Question: I'm trying to find out what's wrong but it seems like the mentioned method is just returning wrong values. I'm setting coordinates in simulator, then just print them and calculate distance:
'''
(lldb) p location.coordinate
(CLLocationCoordinate2D) $1 = (latitude = 51, longitude = 0.10000000000000001)
(lldb) p _oldLocation.coordinate
(CLLocationCoordinate2D) $2 = (latitude = 51, longitude = 0)
'''
Now I'm calculating distance:
'''
distance = (CGFloat)[location distanceFromLocation:_trackEndLocation];
'''
And when I print it i get:
'''
(lldb) po self.trackDistance
7019.76758
'''
Now, the problem is that users tell me that app returns too big distance. As I wanted to debug it, I've checked the distance at <URL>.
The results are as following:

As you can notice, the distance according to the webpage is 6.997km while Apple method tells me 7.019km. I wonder who is incorrect, Apple or the webpage and what to do with this matter. The difference isn't big, but when you accumulate it between few points it can be disturbing.
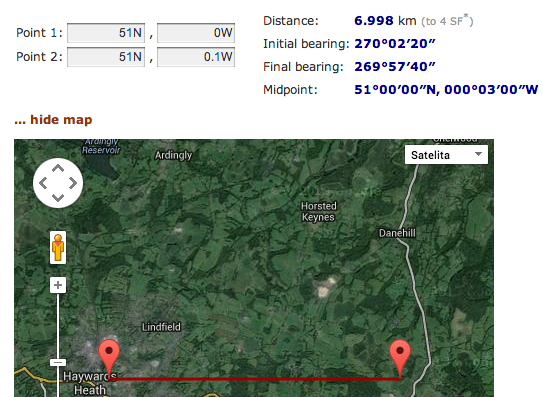
Answer: The problem was that I was checking the accuracy and filtered some results out if the accuracy was bad. That's why sometimes the distance was wrong. I've fixed the accuracy filtration and everything is working fine.